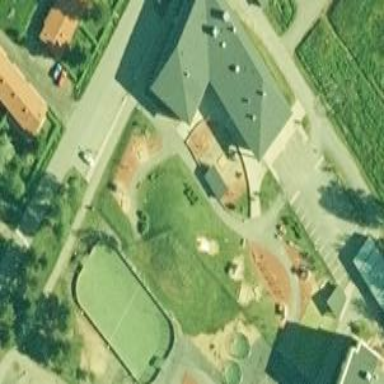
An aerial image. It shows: Kindergarten building.